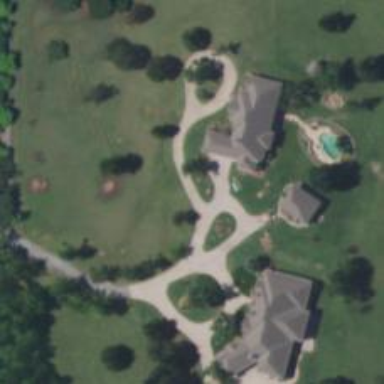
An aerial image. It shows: Driveway.